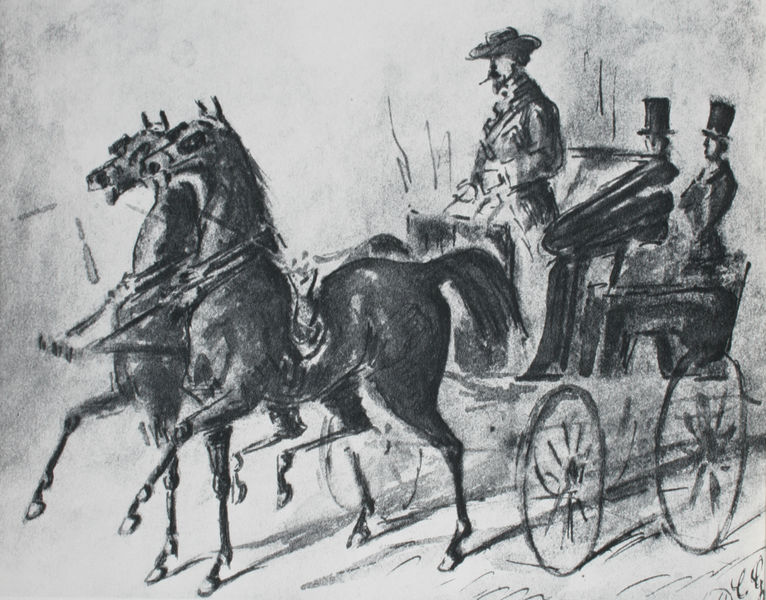
Titel: La promenade de l'Empereur
Künstler: Constantin Guys
Standort: Paris
Institution: (Privatsammlung)
Schlagwörter: weiß, menschen, hut, männer, schwarz, skizze, strasse, zeichnung, schal, zylinder, bart, signatur, zilinder, pferd, pferde, reiter, räder, hufe, sattel, schnell, schwanz, schweif, zügel, zwei, koppel, ausflug, kutsche, speichen, rad, wagen, wagenrad, pfeife, rauchen, zigarre, halstuch, striche, stolz, links, kohle, geschirr, schwarzweiss, radierung, uniform, kutscher, schritt, kohlezeichnung, zigarette, raucher, reise, schwartz, halfter, nüster, wien, gespann, postkutsche, scheuen, kutschfahrt, scheuklappen, fahrzeug, perde, fahrt, pferdekutsche, trab, zylinderhut, passagiere, verdeck, synchron, taxi, ferde, mitfahrer, kohleradierung, zweispanner, spannwagen, zylindeer, ohrren